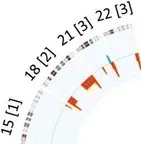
Cytogenomic results of ring chromosome cases in the Chinese population. B: A circus plot showing genomic imbalances detected in ring chromosomes 2, 3, 4, 6, 9, 13, 15, 18, 21 and 22.
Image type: chart (chart)